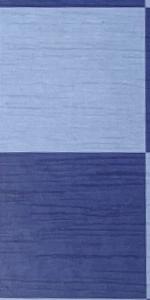
Label: Empty